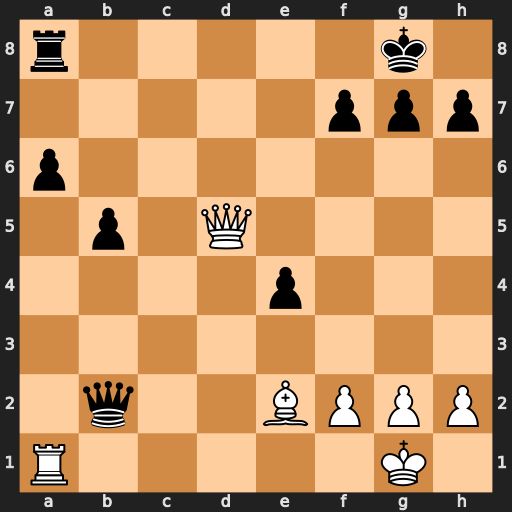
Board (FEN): r5k1/5ppp/p7/1p1Q4/4p3/8/1q2BPPP/R5K1
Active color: w
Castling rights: -
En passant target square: -
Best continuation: Qxa8#